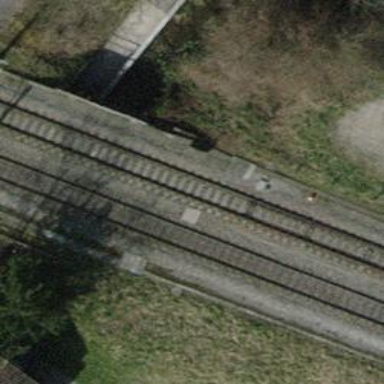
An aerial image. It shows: Bridge with electrified rail tracks and contact line.